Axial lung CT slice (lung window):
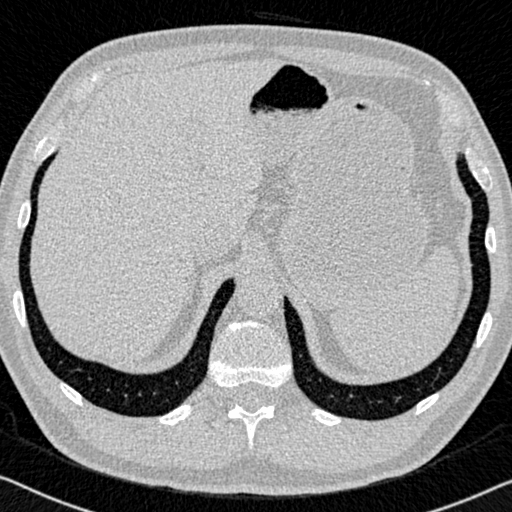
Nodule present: no